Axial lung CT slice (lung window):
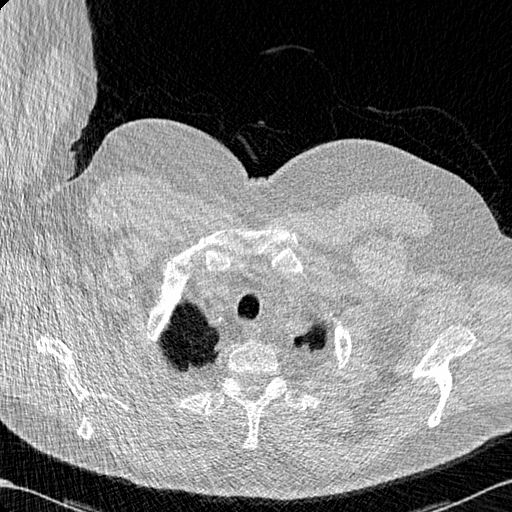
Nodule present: no